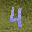
Label: 4